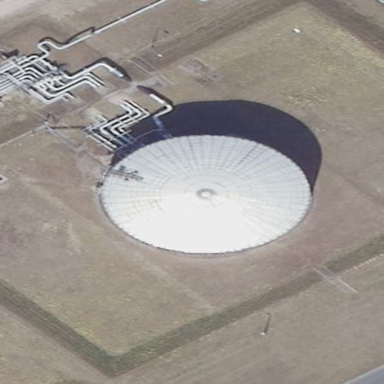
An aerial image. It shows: Storage tank which is man-made and housed in building.